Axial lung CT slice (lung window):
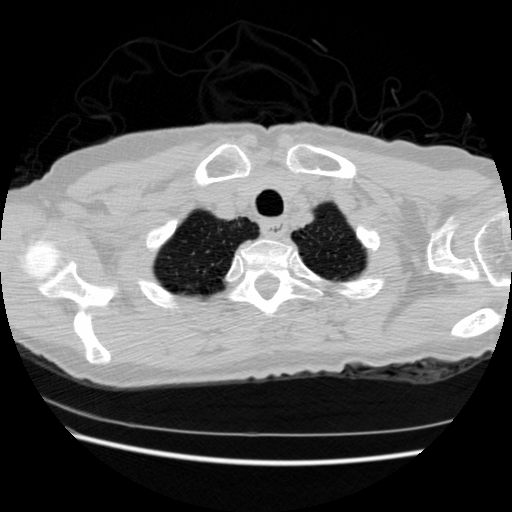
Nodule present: no